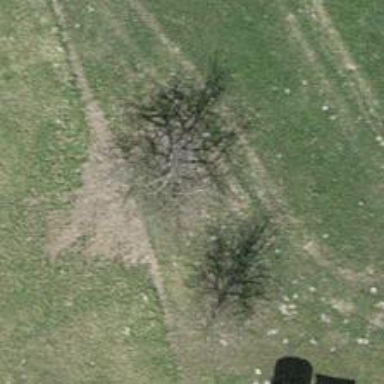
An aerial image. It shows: Urban area featuring tree as natural element.